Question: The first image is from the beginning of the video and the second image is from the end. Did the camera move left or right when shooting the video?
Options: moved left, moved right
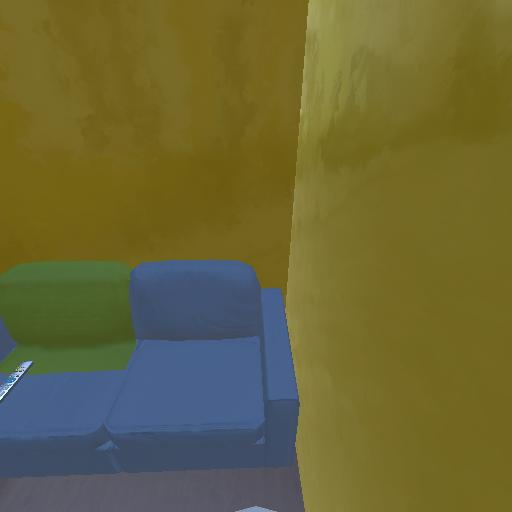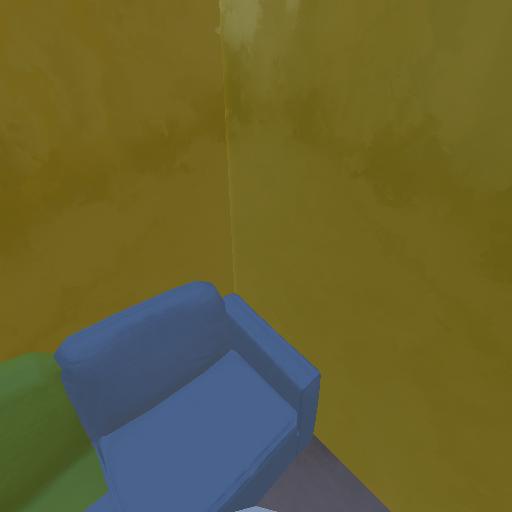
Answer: moved left